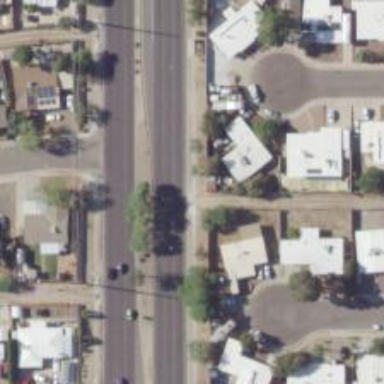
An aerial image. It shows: Alleyway designated as service road.